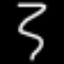
Label: squiggle